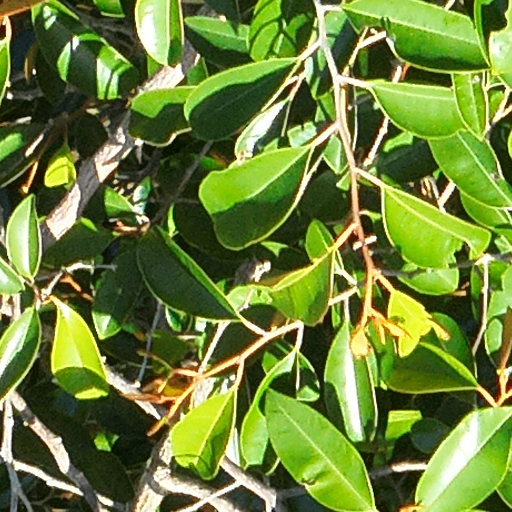
Species: Chrysophyllum cainito
GBIF accepted scientific name: Chrysophyllum cainito
Crown area (m\u00b2): 160.428